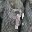
Label: 9